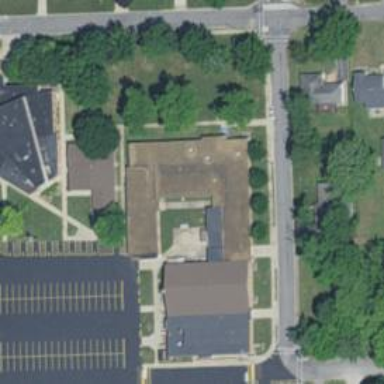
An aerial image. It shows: School.